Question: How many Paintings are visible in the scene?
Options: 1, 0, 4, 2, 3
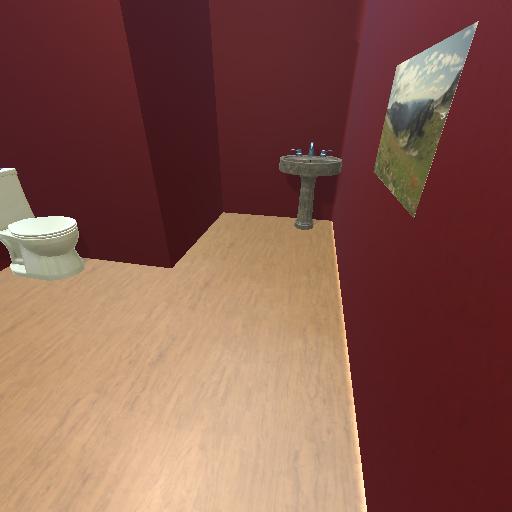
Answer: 1